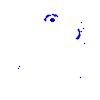
Particle: kaon